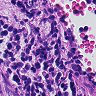
Metastatic tissue present: yes